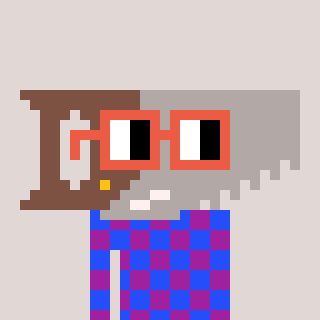
a pixel art character with square orange glasses, a saw-shaped head and a magenta-colored body on a warm background